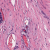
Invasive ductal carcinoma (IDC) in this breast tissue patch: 1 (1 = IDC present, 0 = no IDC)